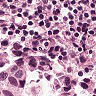
Metastatic tissue present: yes